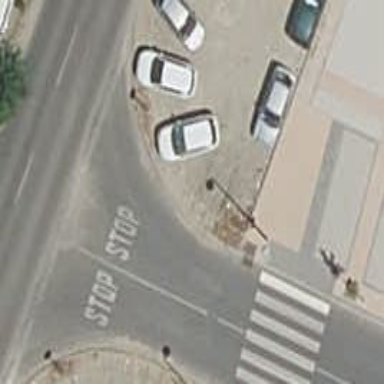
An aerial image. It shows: Kerb serving as barrier.